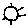
Label: sun